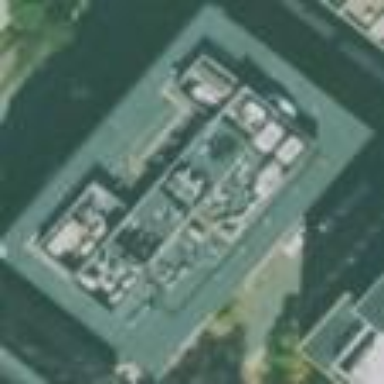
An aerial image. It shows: Office building.